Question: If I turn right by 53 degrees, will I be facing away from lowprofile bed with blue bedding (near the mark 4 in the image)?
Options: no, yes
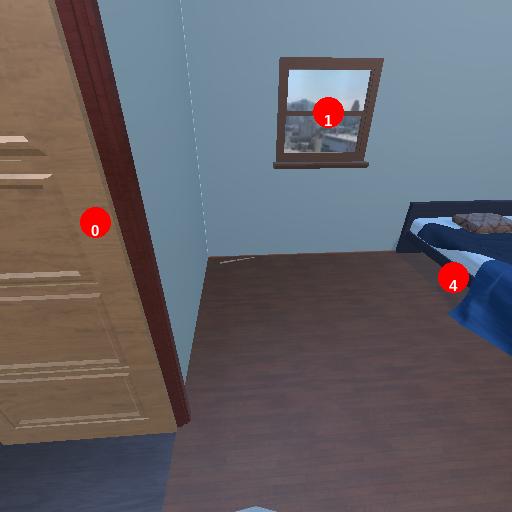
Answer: no